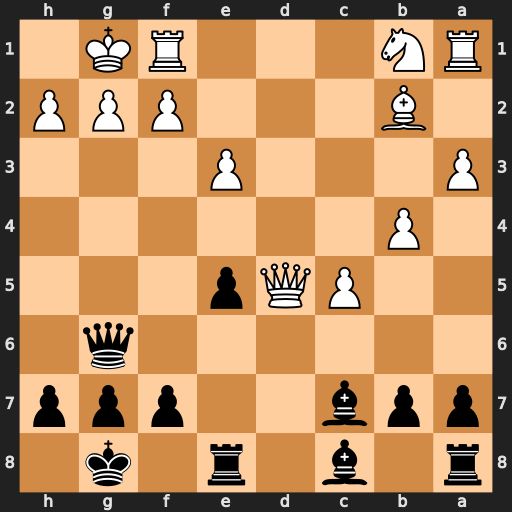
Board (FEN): r1b1r1k1/ppb2ppp/6q1/2PQp3/1P6/P3P3/1B3PPP/RN3RK1
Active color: b
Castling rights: -
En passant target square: -
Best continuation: Rd8 Nc3 Rxd5